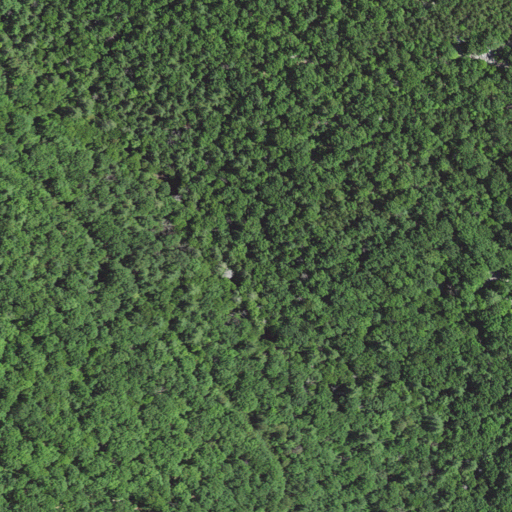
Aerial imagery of gap in Virginia named Mudhole Gap containing mixed forest, deciduous forest, and evergreen forest